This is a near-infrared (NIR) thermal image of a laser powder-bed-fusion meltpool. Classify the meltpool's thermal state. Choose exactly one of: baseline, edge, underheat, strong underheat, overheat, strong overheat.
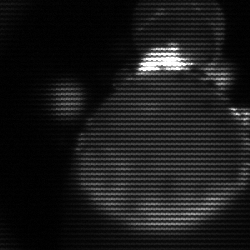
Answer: edge